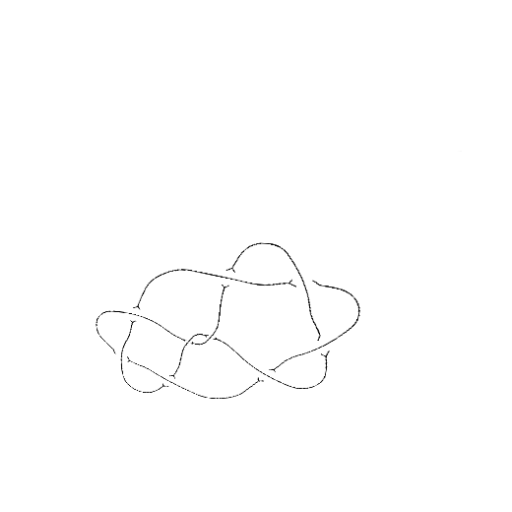
Crossing number: 9